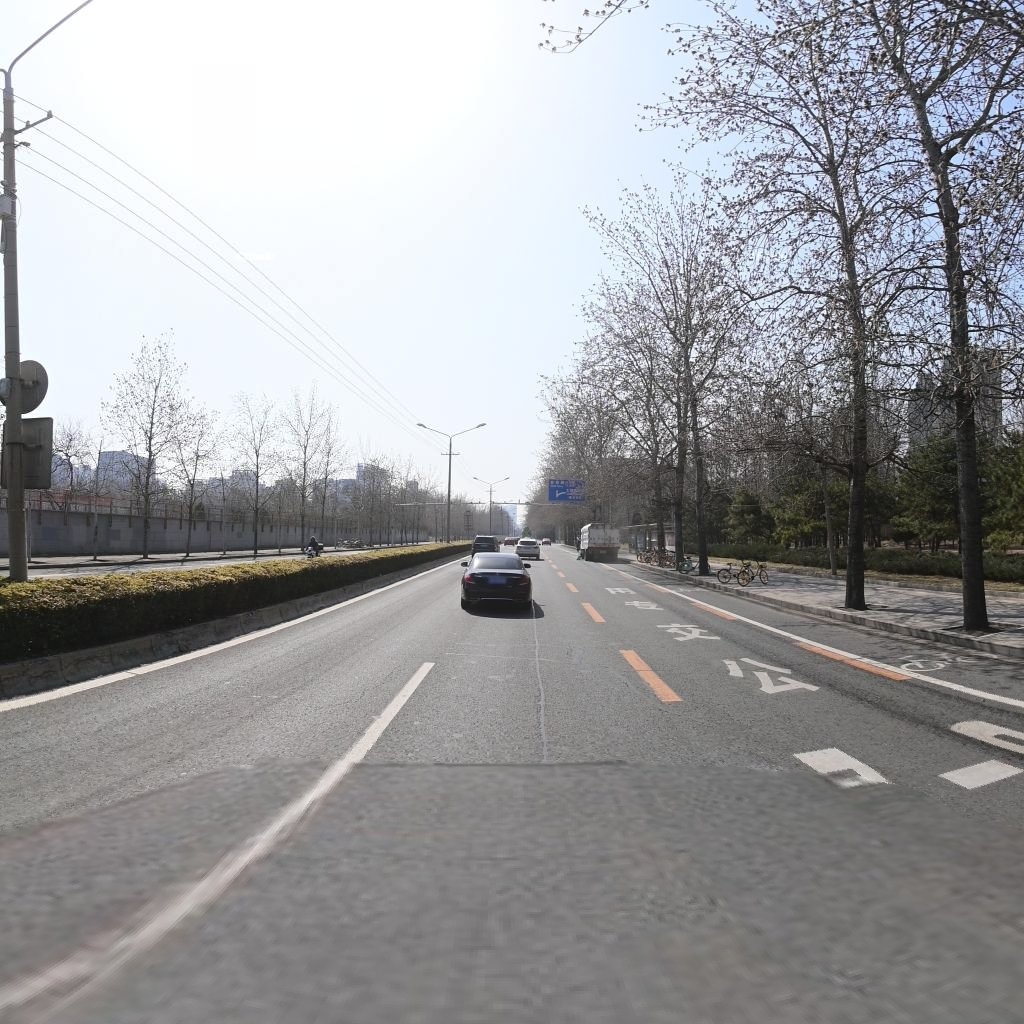
Region: Chaoyang
Road damage annotations: transverse patch, transverse patch, longitudinal crack, longitudinal patch, longitudinal patch